Frequency: 95000
Velocity: 0,2945
Power: 34,1
Pulse duration: 0,0000001
Pass count: 1
Magnification: 10
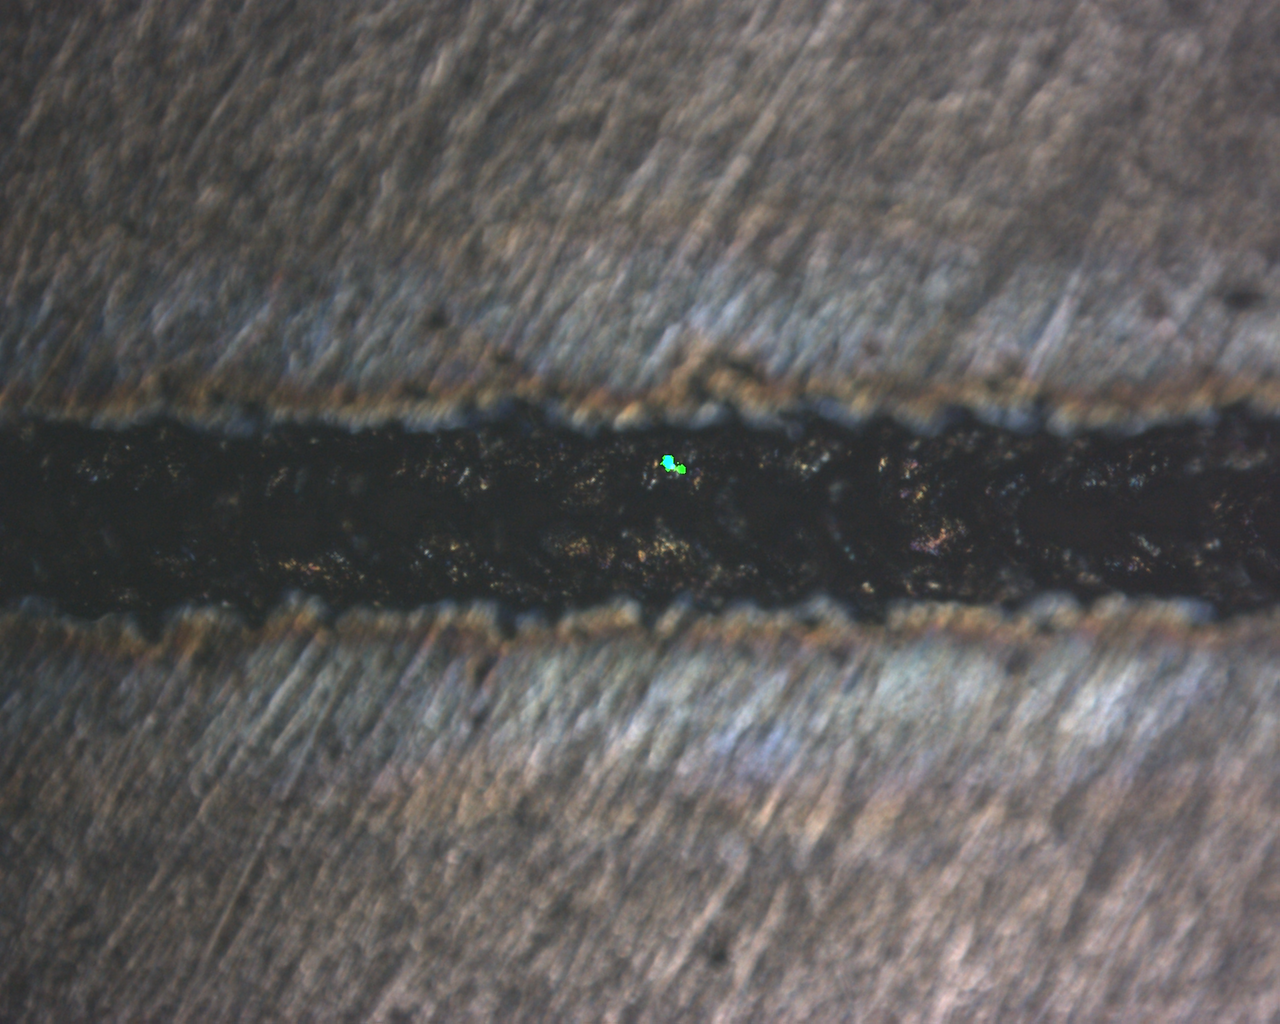
Measured width: 124.215
Other width: 81.149